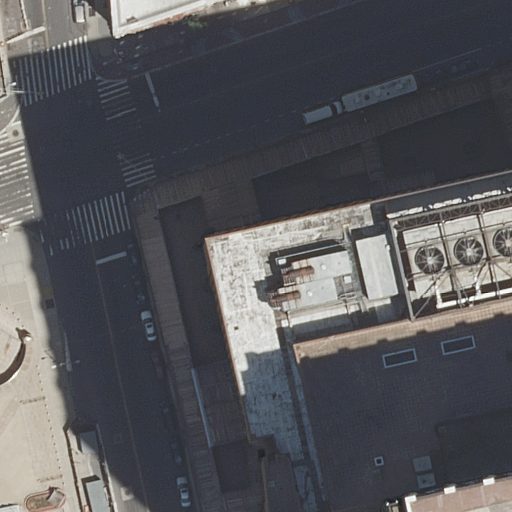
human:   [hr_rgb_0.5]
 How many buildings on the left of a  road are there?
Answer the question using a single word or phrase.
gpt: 2

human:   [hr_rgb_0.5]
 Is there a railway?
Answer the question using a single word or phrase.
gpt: no

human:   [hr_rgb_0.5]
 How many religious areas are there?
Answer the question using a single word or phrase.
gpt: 0

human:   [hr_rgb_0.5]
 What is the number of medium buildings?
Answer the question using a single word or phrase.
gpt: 2

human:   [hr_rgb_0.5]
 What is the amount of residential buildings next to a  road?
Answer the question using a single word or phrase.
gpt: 4

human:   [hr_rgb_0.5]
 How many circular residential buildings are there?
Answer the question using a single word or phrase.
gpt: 0

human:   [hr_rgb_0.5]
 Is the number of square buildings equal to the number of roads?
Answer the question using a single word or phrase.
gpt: no

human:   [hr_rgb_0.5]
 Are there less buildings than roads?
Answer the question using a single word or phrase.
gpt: no

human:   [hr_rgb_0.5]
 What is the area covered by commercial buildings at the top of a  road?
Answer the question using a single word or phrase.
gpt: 0m2

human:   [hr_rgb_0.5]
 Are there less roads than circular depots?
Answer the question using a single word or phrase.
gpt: no

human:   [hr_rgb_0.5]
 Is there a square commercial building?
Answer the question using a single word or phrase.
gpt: no

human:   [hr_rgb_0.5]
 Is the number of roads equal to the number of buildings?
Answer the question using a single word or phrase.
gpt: yes

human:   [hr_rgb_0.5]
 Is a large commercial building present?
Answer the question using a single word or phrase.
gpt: no

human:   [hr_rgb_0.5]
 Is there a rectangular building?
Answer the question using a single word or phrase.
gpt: yes

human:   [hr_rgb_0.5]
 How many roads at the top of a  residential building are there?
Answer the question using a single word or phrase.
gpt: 3

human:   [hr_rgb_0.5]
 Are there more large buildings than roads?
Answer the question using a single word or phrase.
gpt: no

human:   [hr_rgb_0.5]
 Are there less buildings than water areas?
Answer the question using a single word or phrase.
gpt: no

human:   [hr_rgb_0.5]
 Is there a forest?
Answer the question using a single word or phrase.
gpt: no

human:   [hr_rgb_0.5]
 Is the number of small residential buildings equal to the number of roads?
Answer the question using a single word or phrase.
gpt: no

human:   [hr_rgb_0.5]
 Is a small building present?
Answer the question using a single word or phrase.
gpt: yes

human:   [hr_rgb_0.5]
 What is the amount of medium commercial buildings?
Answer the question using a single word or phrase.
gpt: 0

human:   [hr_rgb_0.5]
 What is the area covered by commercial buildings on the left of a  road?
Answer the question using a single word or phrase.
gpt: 0m2

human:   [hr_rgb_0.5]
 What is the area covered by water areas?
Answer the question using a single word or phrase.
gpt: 0m2

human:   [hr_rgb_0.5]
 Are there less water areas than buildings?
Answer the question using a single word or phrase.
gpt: yes

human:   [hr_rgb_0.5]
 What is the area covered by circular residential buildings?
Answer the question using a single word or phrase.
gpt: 0m2

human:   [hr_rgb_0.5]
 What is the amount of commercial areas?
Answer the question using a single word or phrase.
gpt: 0

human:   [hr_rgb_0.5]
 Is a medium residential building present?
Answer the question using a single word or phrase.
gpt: yes

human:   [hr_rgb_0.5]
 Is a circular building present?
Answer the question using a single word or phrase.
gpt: no

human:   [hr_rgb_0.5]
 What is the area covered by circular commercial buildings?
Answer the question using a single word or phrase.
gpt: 0m2

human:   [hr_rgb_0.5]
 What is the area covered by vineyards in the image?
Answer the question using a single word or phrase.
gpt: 0m2

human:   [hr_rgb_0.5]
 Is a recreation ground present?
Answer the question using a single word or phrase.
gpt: no

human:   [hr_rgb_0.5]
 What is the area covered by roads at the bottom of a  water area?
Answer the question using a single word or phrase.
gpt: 0m2

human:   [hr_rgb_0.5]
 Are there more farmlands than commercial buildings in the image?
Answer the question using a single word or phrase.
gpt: no

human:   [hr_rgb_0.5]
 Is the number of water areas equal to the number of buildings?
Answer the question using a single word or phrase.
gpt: no

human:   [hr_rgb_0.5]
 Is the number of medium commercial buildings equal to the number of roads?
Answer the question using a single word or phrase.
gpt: no

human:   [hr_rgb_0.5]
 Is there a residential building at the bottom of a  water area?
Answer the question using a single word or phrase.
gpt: no